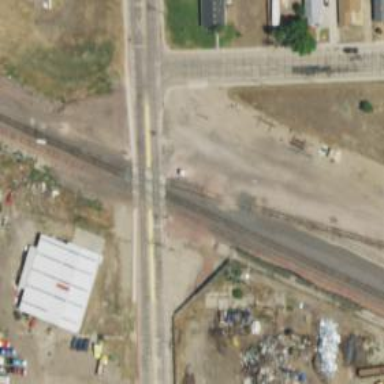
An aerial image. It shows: Level crossing along the railway.